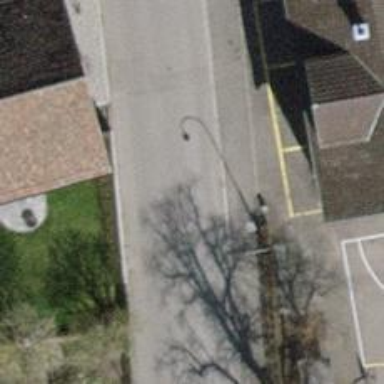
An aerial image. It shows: Residential road with asphalt surface. Sidewalk is present on the left side.